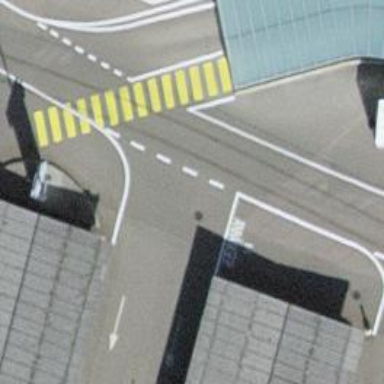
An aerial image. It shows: Railway level crossing.